Question: UITableView custom cell showing weird results? I have my code below. Everything was showing fine until I put enough data to go off the initial screen then it started going crazy? My custom cell is shown below.

'''
// Customize the appearance of table view cells.
- (UITableViewCell *)tableView:(UITableView *)tableView cellForRowAtIndexPath:(NSIndexPath *)indexPath {
static NSString *CellIdentifier = @"customCell"; // This is identifier given in IB jason set this.
PostTableCustomCellController *cell = [tableView dequeueReusableCellWithIdentifier:CellIdentifier];
if (cell == nil) {
NSLog(@"Cell created");
NSArray *nibObjects = [[NSBundle mainBundle] loadNibNamed:@"PostTableCustomCellController" owner:nil options:nil];
for(id currentObject in nibObjects)
{
if([currentObject isKindOfClass:[PostTableCustomCellController class]])
{
cell = (PostTableCustomCellController *)currentObject;
}
}
}
Post *post = [postsArray objectAtIndex:indexPath.row];
cell.authorName.text = post.author;
cell.deadline.text = post.deadline;
cell.description.text = post.description;
Post *myPost = [postsArray objectAtIndex:[indexPath row]];
NSString *text = myPost.description;
// Configure the cell...
// [[cell authorName] setText:@"1 day"];
// [[cell distance] setText:@"Austin, TX"];
// [[cell description] setText:@"dd" ];
// Might can remove these
UILabel *locationLabel = (UILabel *) [cell distance];
UILabel *postTextView = (UILabel *) [cell description];
//CGSize maximumLabelSize = CGSizeMake(254,88.0f);
CGSize constraint = CGSizeMake(CELL_CONTENT_WIDTH - (CELL_CONTENT_MARGIN * 2), 88.0f);
CGSize size = [text sizeWithFont:[UIFont systemFontOfSize:FONT_SIZE] constrainedToSize:constraint lineBreakMode:UILineBreakModeWordWrap];
CGFloat height = MAX(size.height, 35.0f);
CGFloat realHeight = height + 36.0f - (10);
CGSize expectedLabelSize = [text sizeWithFont:postTextView.font
constrainedToSize:constraint
lineBreakMode:postTextView.lineBreakMode];
CGRect newFrame = postTextView.frame;
newFrame.size.height = expectedLabelSize.height;
postTextView.frame = newFrame;
[[cell description] sizeToFit];
CGRect locationRect = locationLabel.frame; // calls the getter
locationRect.origin.y = realHeight;
/* CGFloat locRectHeight = postTextView.bounds.size.height; */
/* locationRect.origin.y = cell.bounds.size.height; */
locationLabel.frame = locationRect;
//[[cell authorName] setText:@"jgervin"];
[[cell viewForBackground] sizeToFit];
return cell;
}
- (CGFloat)tableView:(UITableView *)tableView heightForRowAtIndexPath:(NSIndexPath *)indexPath;
{
Post *myPost = [postsArray objectAtIndex:[indexPath row]];
NSString *text = myPost.description;
CGSize constraint = CGSizeMake(CELL_CONTENT_WIDTH - (CELL_CONTENT_MARGIN * 2), 88.0f);
CGSize size = [text sizeWithFont:[UIFont systemFontOfSize:FONT_SIZE] constrainedToSize:constraint lineBreakMode:UILineBreakModeWordWrap];
CGFloat height = MAX(size.height, 35.0f);
return height + (CELL_CONTENT_MARGIN * 2) + 36.0f;
}
'''
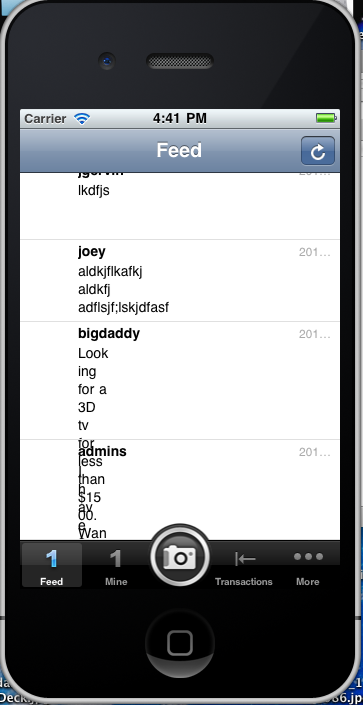
Answer: You queing up old cells as they go off screen do to your 'dequeReusableCell', and the content and properties from the old cell must still be there. When you add content to a cell make sure to clear any previous properties so you can avoid these issues, or just turn off 'dequeReusableCell'.